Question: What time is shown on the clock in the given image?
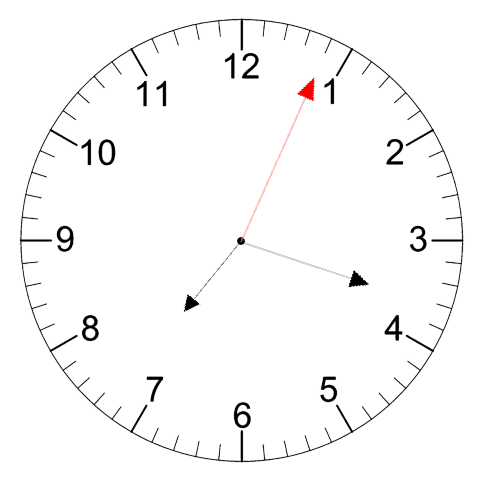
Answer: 07:18:04